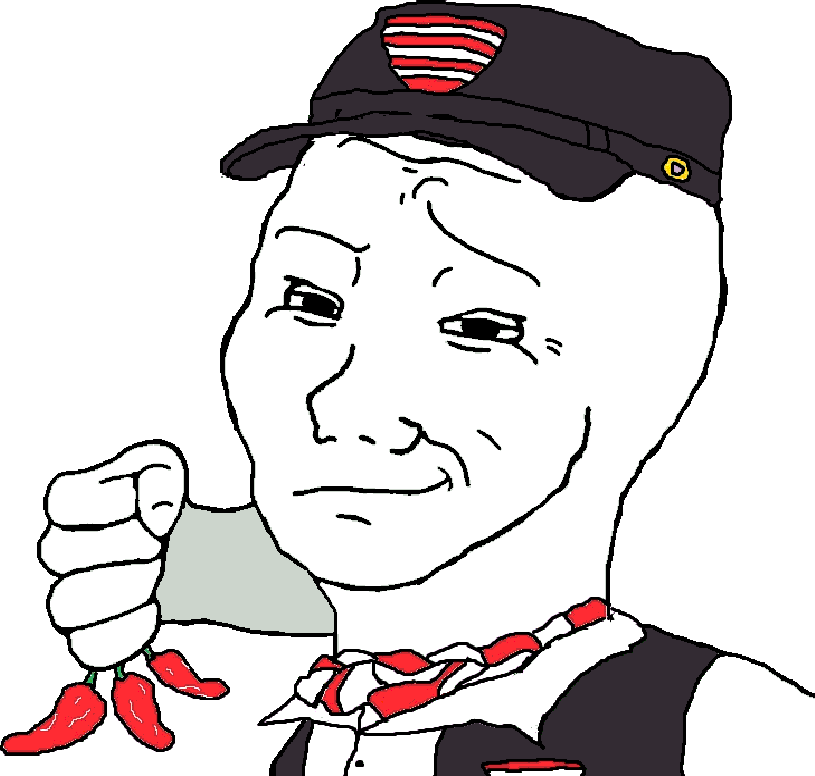
Label: 5_Smugjak